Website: crate-barrel
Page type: payment
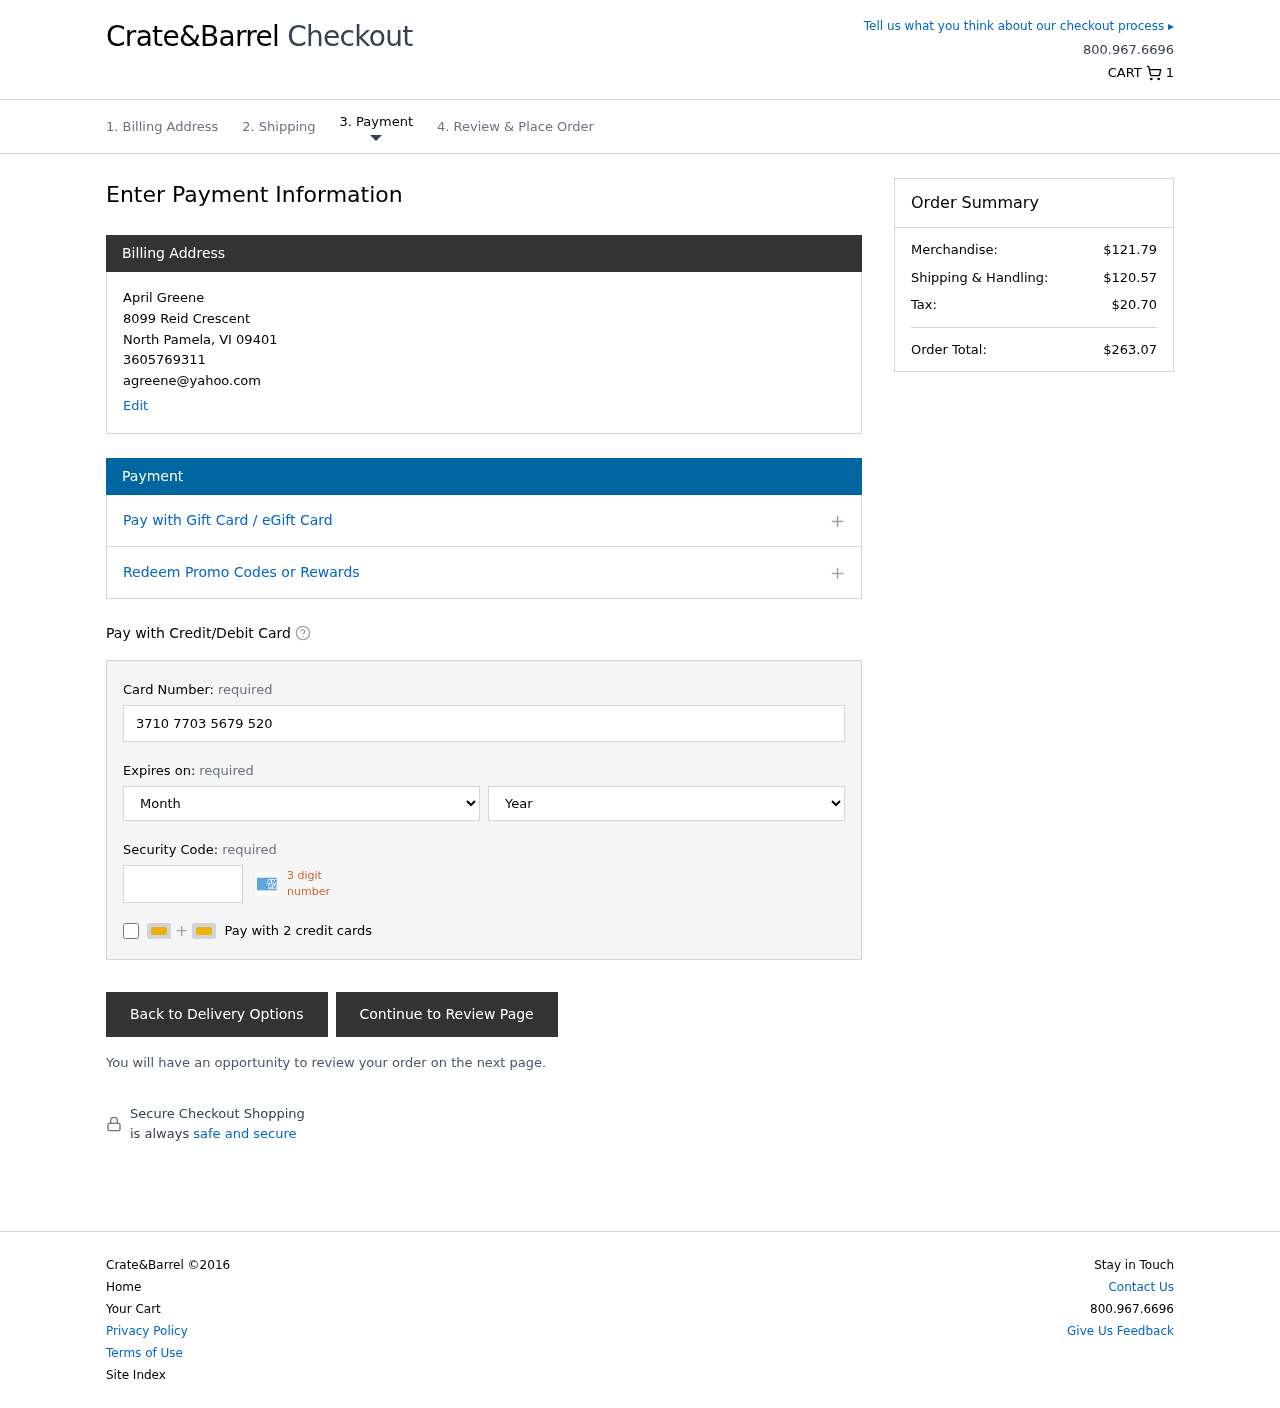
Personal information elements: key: PII_CARD_CVV
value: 7085
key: PII_CARD_EXPIRY_MONTH
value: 07
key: PII_CARD_EXPIRY_YEAR
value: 30
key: PII_CARD_NUMBER
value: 3710 7703 5679 520
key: PII_CITY
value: North Pamela
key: PII_EMAIL
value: agreene@yahoo.com
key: PII_FULLNAME
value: April Greene
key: PII_PHONE
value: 3605769311
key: PII_POSTCODE
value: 09401
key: PII_STATE_ABBR
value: VI
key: PII_STREET
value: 8099 Reid Crescent
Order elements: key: ORDER_NUM_ITEMS
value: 1
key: ORDER_SUBTOTAL
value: $121.79
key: ORDER_SHIPPING_COST
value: $120.57
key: ORDER_TAX
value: $20.70
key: ORDER_TOTAL
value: $263.07